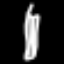
Label: pencil